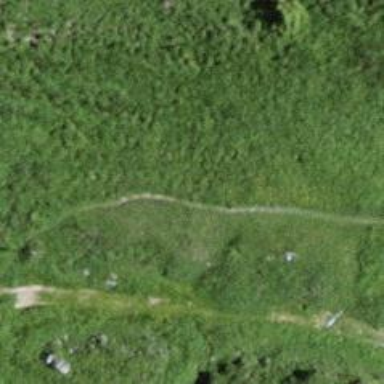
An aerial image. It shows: Path with excellent visibility for trail.